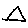
Label: triangle